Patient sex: M
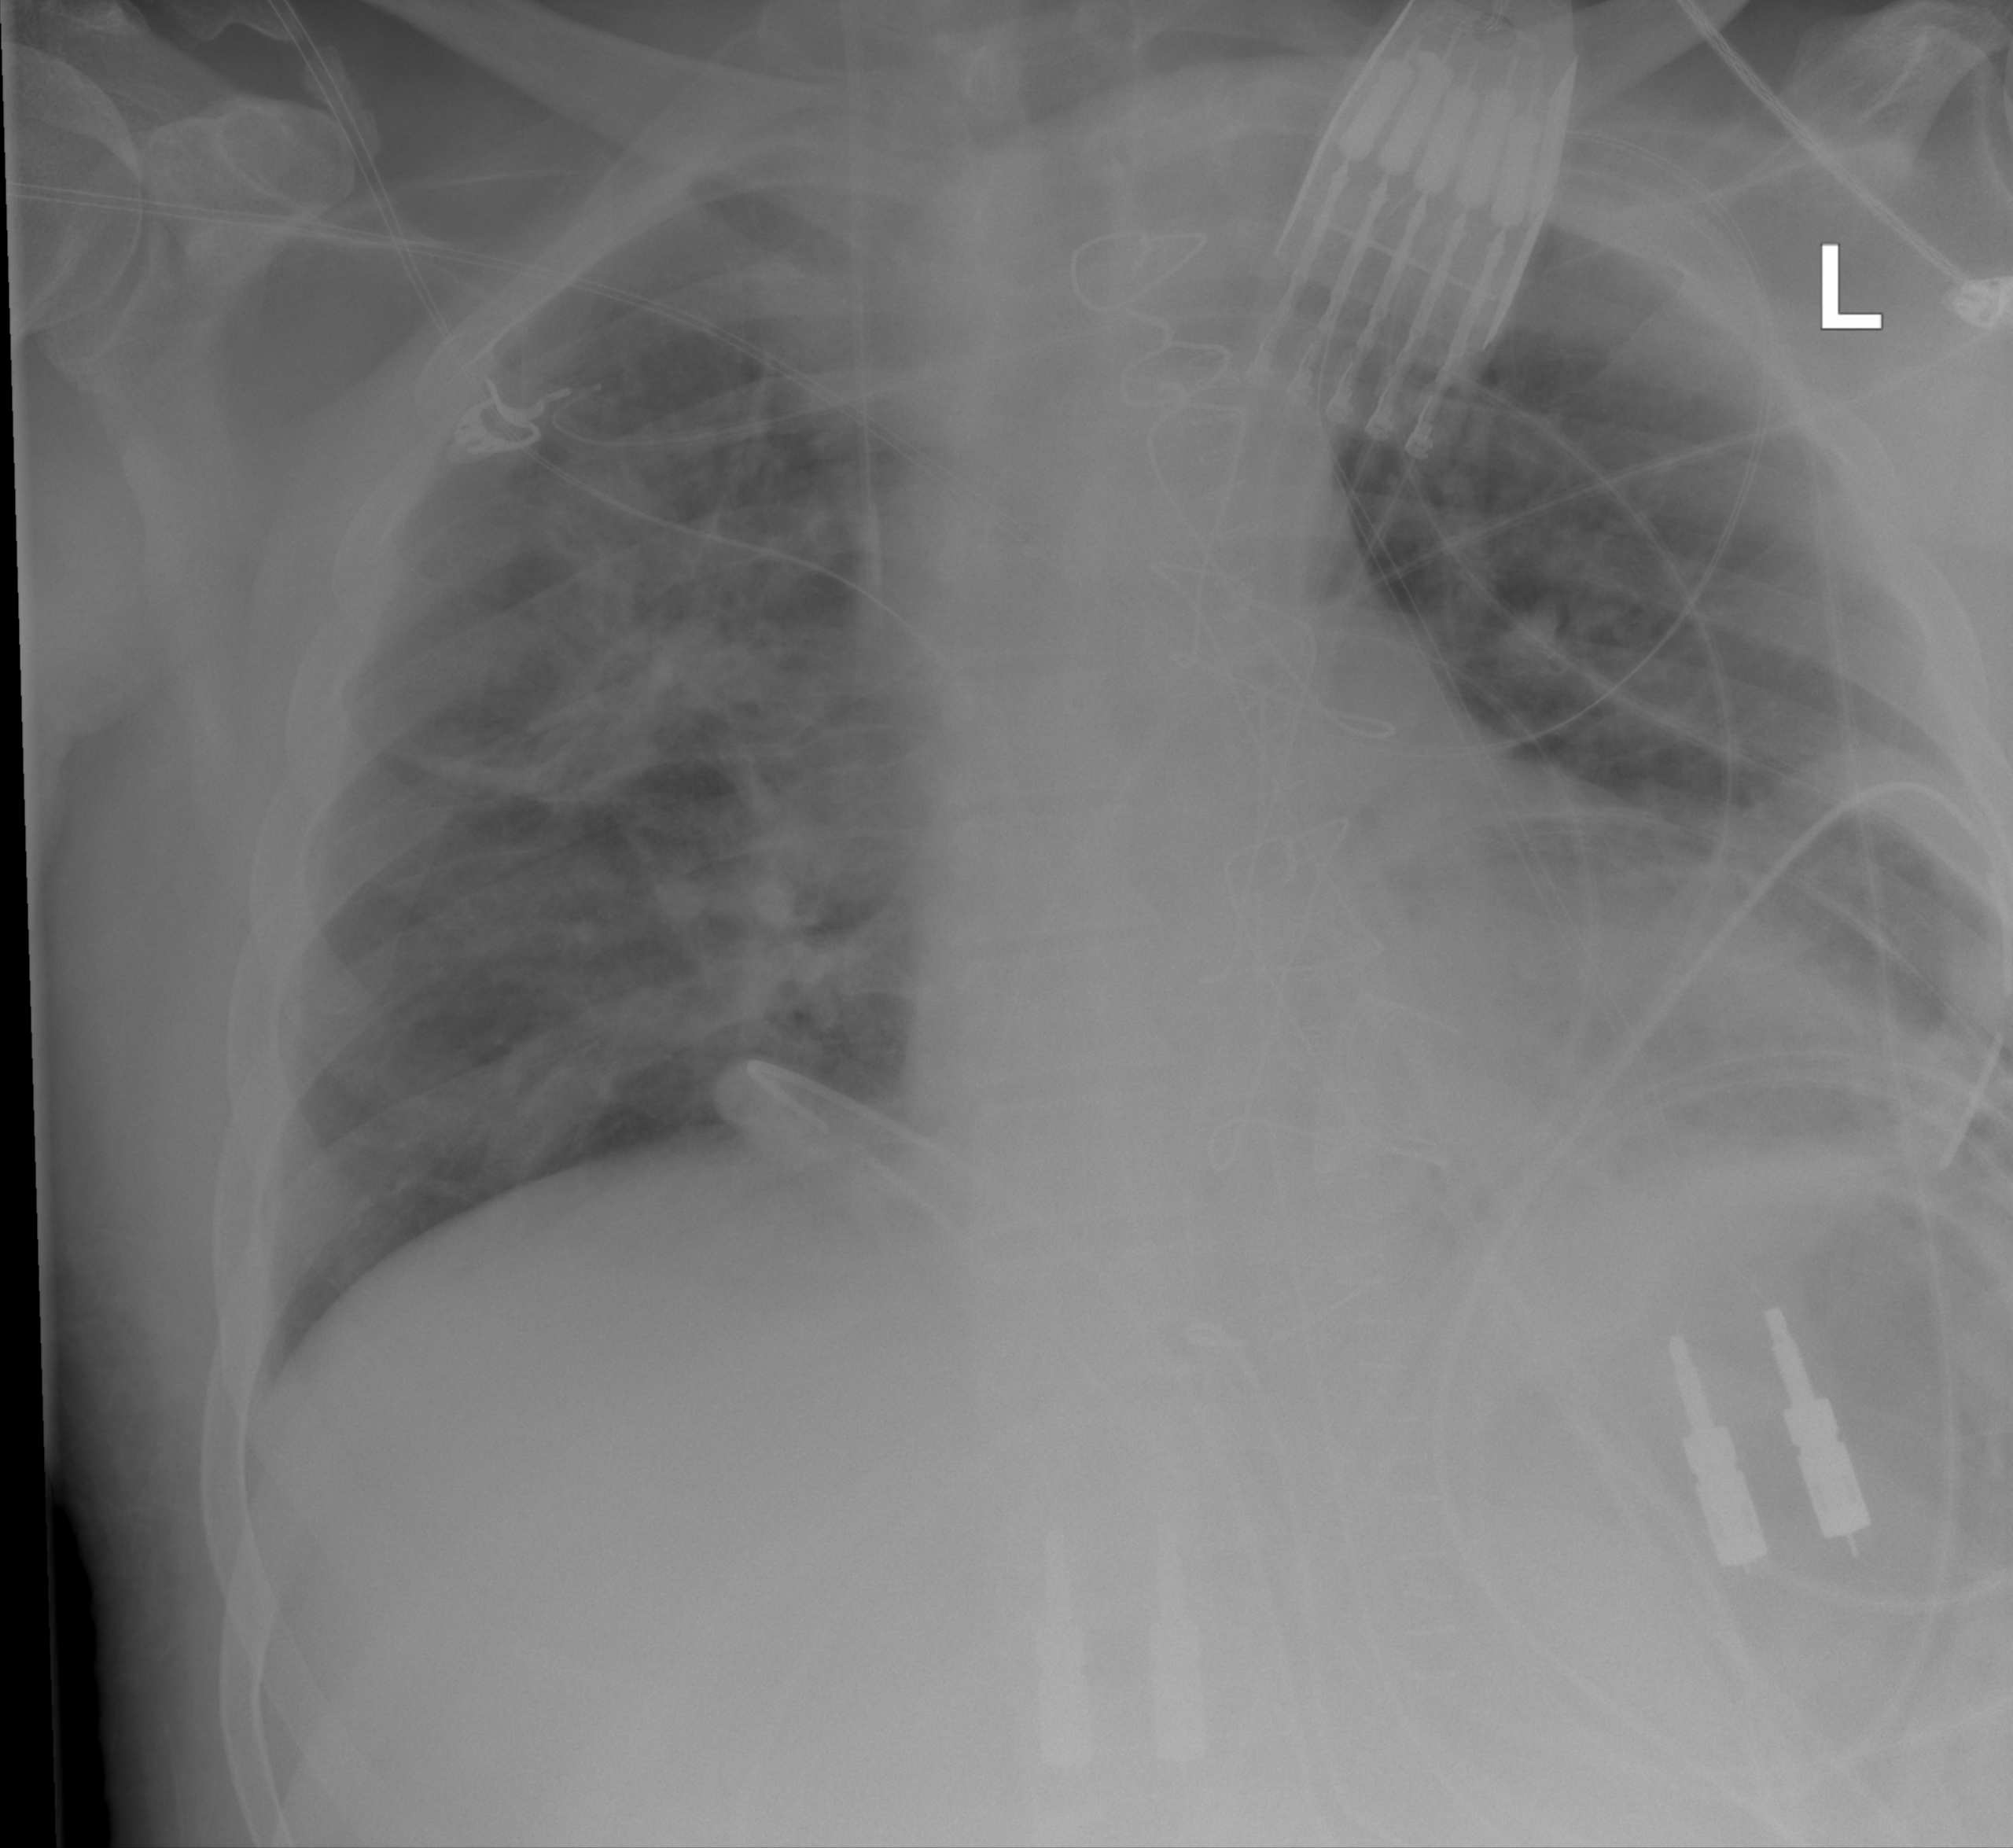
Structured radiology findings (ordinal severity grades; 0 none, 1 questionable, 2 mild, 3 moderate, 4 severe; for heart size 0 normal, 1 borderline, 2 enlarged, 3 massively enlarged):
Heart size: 2
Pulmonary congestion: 2
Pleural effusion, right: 0
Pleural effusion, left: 1
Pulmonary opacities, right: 3
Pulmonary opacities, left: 2
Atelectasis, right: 0
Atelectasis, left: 0